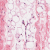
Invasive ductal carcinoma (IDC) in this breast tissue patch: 0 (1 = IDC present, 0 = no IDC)